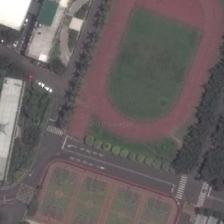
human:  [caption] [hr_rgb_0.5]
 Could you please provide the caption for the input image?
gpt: the basketball courts are too small to be even smaller than half of the football field .

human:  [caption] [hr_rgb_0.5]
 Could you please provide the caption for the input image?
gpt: several buildings and some green trees are around a playground with four basketball fields near to it .

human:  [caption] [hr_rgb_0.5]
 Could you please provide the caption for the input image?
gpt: a large court and four badminton fields beside .

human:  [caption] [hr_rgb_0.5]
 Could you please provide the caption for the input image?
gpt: four basketball fields in a line are next to a playground .

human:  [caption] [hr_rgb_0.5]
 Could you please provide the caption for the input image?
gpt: a playground with four basketball fields is surrounded by many trees and several houses .